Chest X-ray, AP view. Patient: 55 years old, sex F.
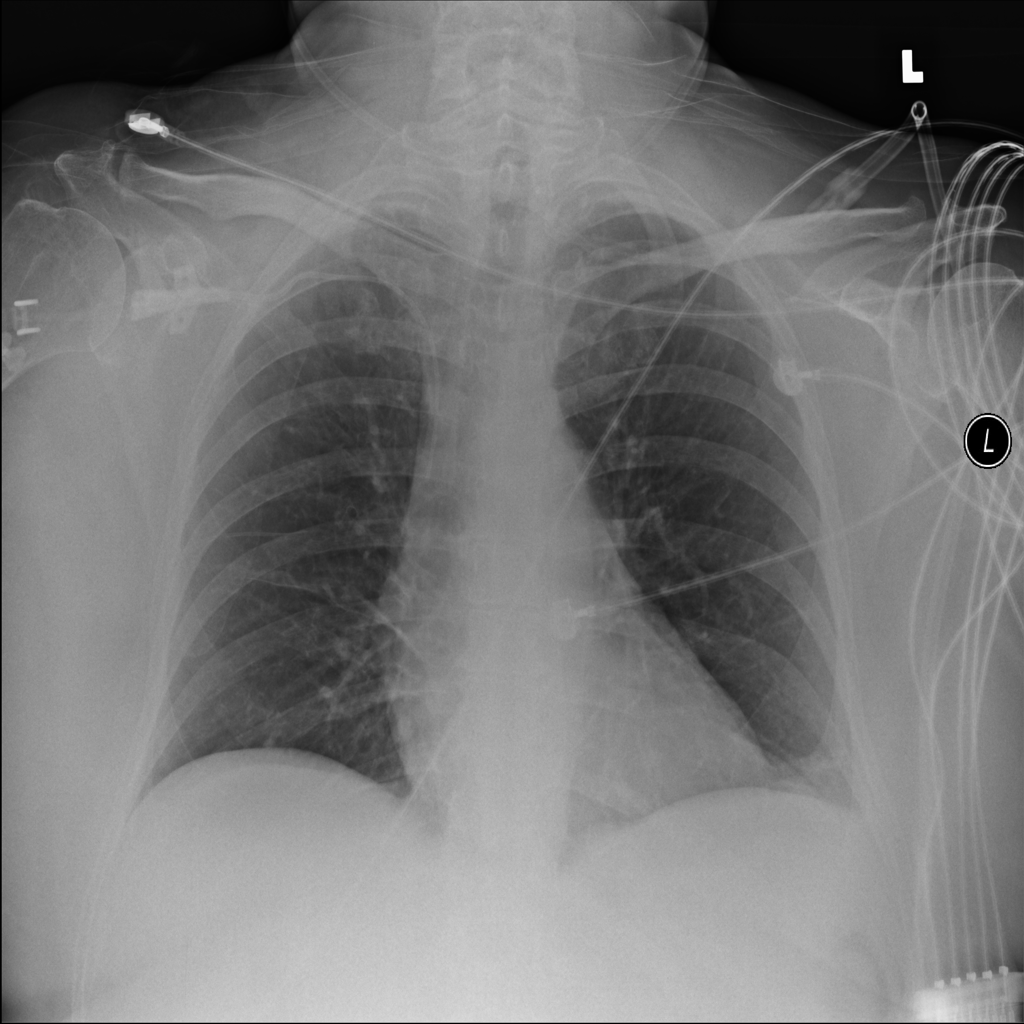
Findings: Atelectasis